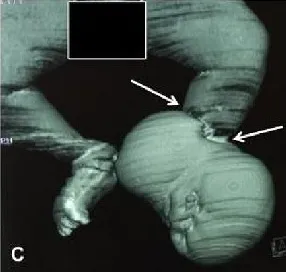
CT angiography of pelvic members in an infant of 04 months displaying amniotic bands left. Necking with downstream lymphedema.
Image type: radiology (ct)